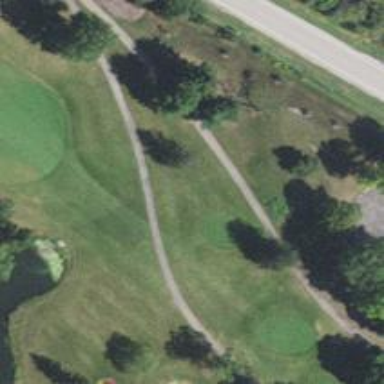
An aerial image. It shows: Path designated for golf carts.